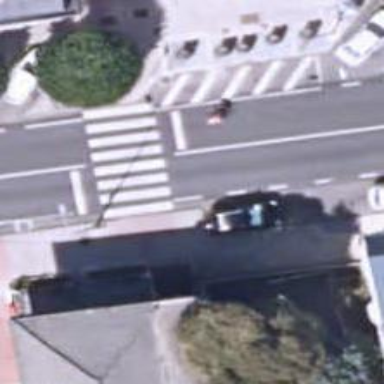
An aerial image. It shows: Sidewalk.